Interaction volume radius: 5 \u00c5
Interaction volume height: 15 \u00c5
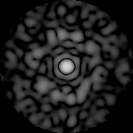
Disorder parameter: 0.8342